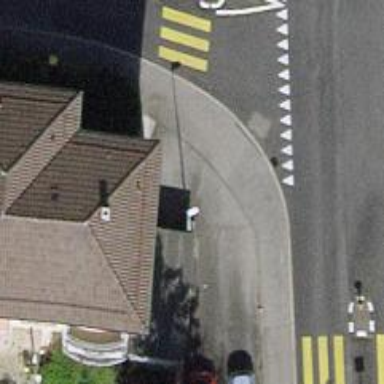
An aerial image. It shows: Sidewalk along the footway.